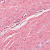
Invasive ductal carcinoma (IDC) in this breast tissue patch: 0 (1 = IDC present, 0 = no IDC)